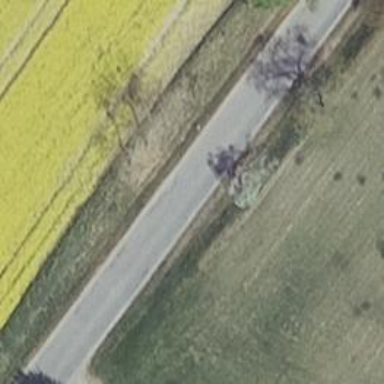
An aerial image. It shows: Secondary road with asphalt surface.